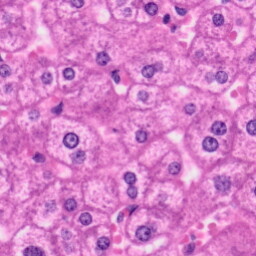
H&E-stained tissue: Liver